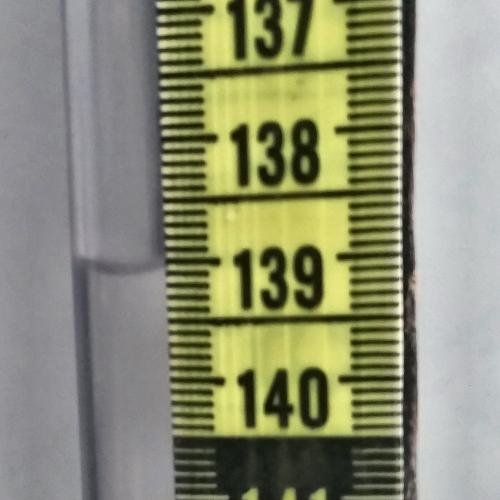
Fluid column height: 139.0 cm